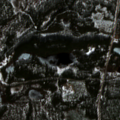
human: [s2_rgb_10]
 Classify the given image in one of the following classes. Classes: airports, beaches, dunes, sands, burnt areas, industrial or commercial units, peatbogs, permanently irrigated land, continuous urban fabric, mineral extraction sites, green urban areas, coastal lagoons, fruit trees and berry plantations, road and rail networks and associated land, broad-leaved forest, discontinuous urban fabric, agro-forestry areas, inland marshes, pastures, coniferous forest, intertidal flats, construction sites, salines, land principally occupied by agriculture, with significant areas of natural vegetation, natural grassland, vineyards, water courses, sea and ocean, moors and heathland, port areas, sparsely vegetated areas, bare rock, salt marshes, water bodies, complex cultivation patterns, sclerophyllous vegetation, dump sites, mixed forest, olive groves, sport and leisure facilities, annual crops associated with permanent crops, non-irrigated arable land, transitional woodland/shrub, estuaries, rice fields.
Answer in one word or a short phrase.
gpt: coniferous forest, transitional woodland/shrub, water bodies